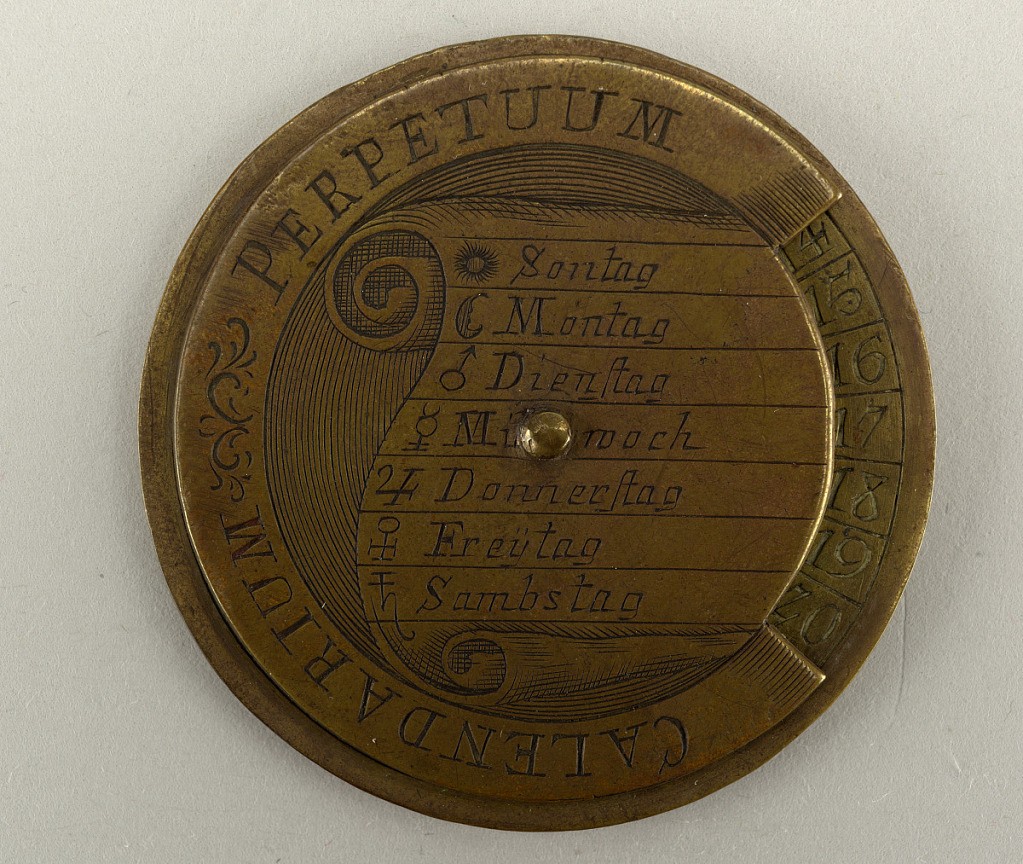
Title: Perpetual calendar
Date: early 18th century
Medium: Brass
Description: One large brass disc and one small on either side, pivoting on center nail. Top engraved: Calendarium Perpetuum" and days of the week in German, together with their symbols. Cut-out edge adjustable to date engraved on large disc. Back disc has two cut-outs, adjustable to show holidays, month, sign of zodiac, sunrise and sundown, length of days and nights.